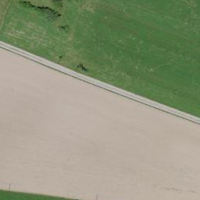
EUNIS habitat code: 52
Species observed at this site:
Medicago sativa